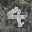
Label: 4